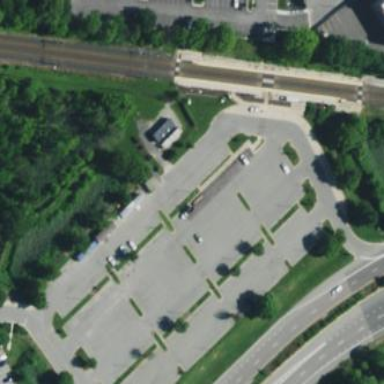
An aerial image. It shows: Parking area with surface parking. It includes park and ride facilities.